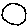
Label: circle